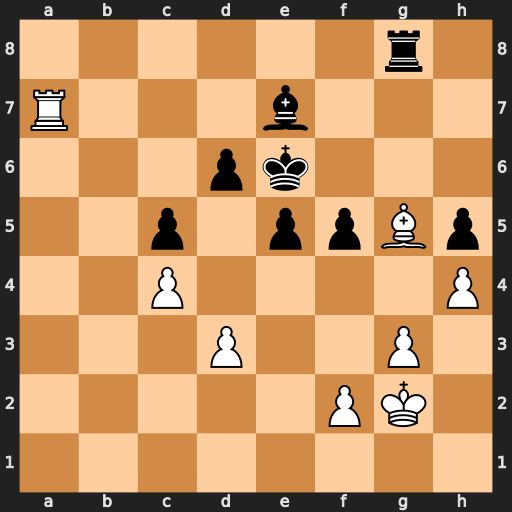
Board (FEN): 6r1/R3b3/3pk3/2p1ppBp/2P4P/3P2P1/5PK1/8
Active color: w
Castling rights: -
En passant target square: -
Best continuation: Rxe7#